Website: ulta-beauty
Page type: address-validator
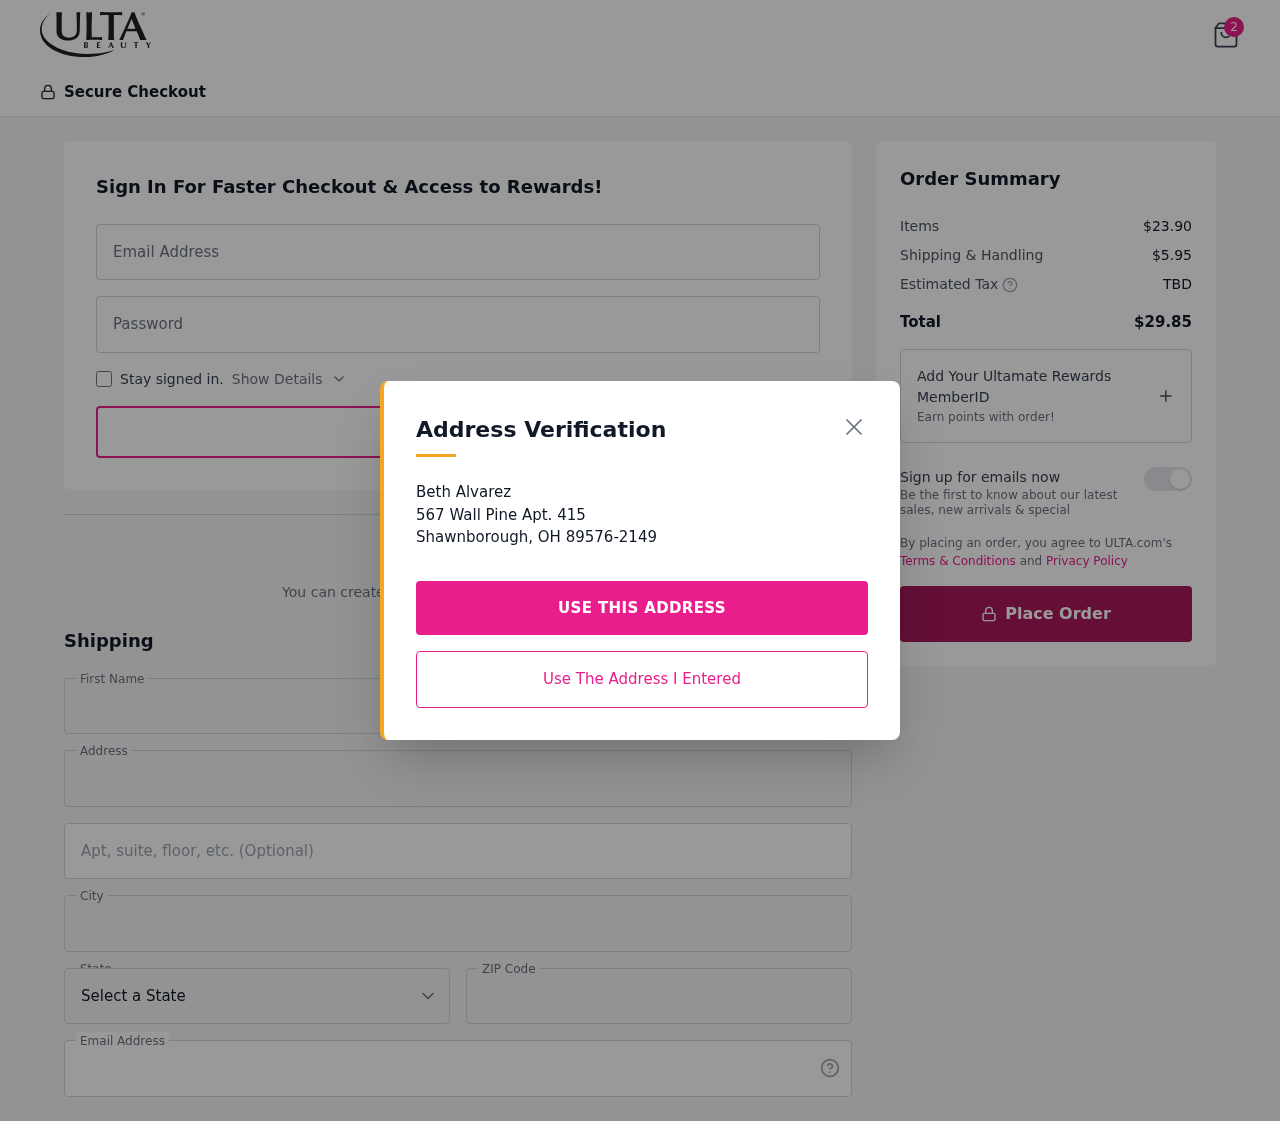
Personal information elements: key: PII_CITY
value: Shawnborough
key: PII_EMAIL
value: balvarez@hotmail.com
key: PII_FIRSTNAME
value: Beth
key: PII_LASTNAME
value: Alvarez
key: PII_POSTCODE
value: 89576
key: PII_STATE_ABBR
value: OH
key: PII_STREET
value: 567 Wall Pine Apt. 415
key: PII_STREET2
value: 567 Wall Pine Apt. 415
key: PII_STREET2
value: Suite 869
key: PII_FULLNAME2
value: Beth Alvarez
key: PII_CITY2
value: Shawnborough
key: PII_STATE_ABBR2
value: OH
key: PII_POSTCODE_FULL
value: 89576
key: PII_POSTCODE_EXT
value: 2149
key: PII_POSTCODE_NUMERIC
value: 89576
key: PII_POSTCODE_EXT_NUMERIC
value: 2149
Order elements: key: ORDER_NUM_ITEMS
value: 2
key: ORDER_SUBTOTAL
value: $23.90
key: ORDER_SHIPPING_COST
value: $5.95
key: ORDER_TOTAL
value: $29.85